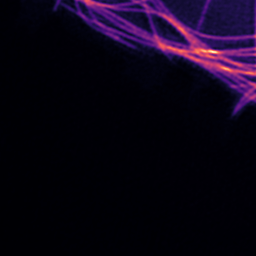
Label: Super-resolution Microtubules image